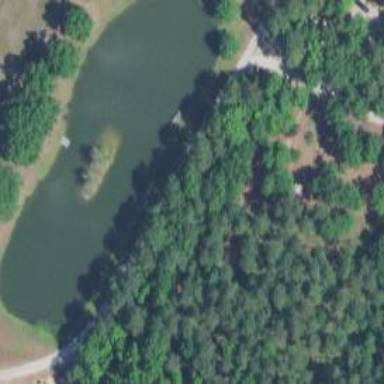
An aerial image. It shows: Pond surrounded by natural water.